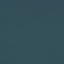
Land use / land cover: SeaLake